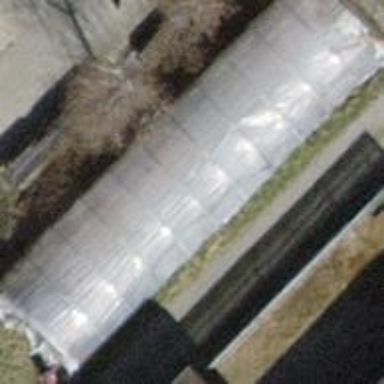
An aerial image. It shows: Greenhouse.